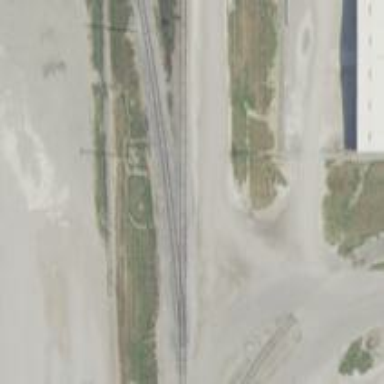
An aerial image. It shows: Rail spur service.